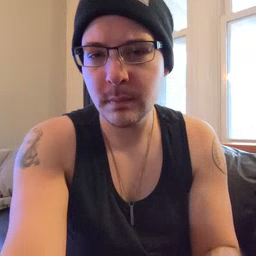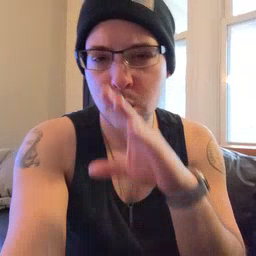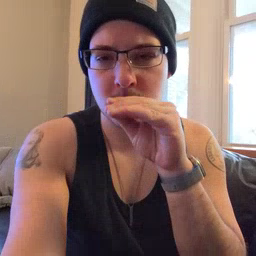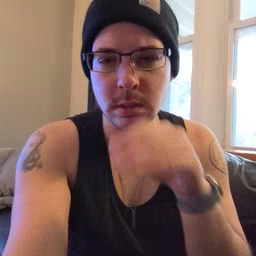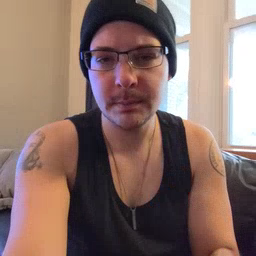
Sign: goose